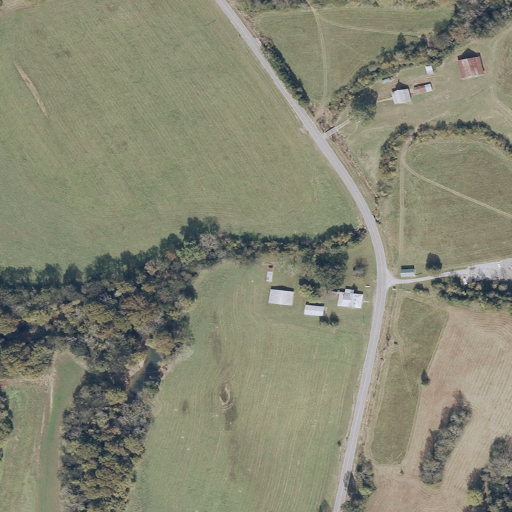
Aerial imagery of valley in Alabama named Rich Hollow containing pasture, open development, deciduous forest, low intensity development, and mixed forest